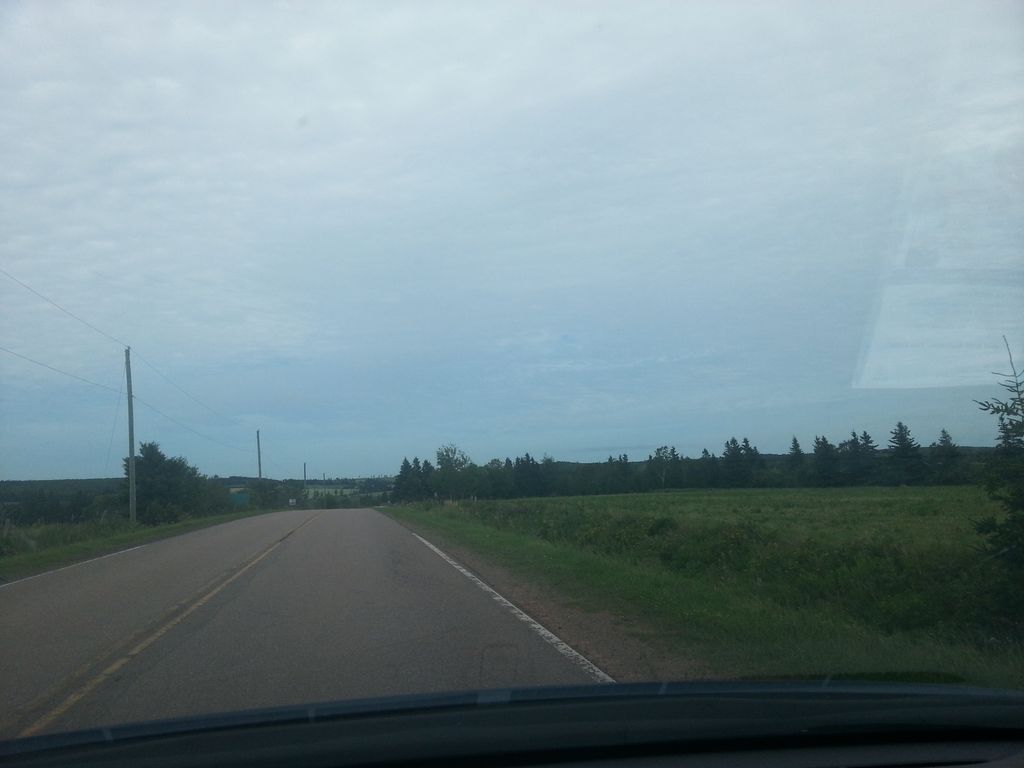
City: charlottetown